Interaction volume radius: 10 \u00c5
Interaction volume height: 10 \u00c5
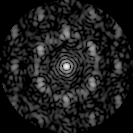
Disorder parameter: 0.5747